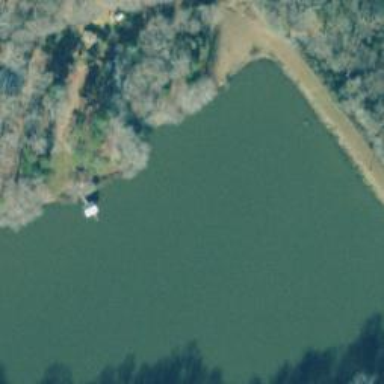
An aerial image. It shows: Reservoir.